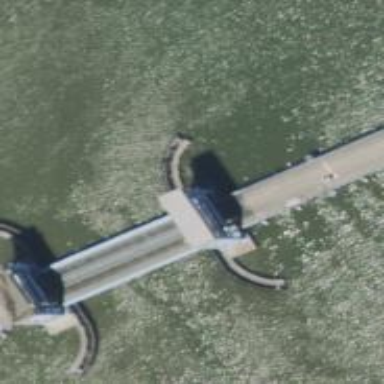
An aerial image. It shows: Lift bridge on secondary road.